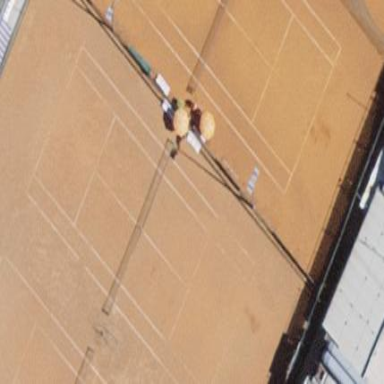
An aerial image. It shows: Tennis court on pitch.